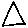
Label: triangle